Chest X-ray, AP view. Patient: 31 years old, sex M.
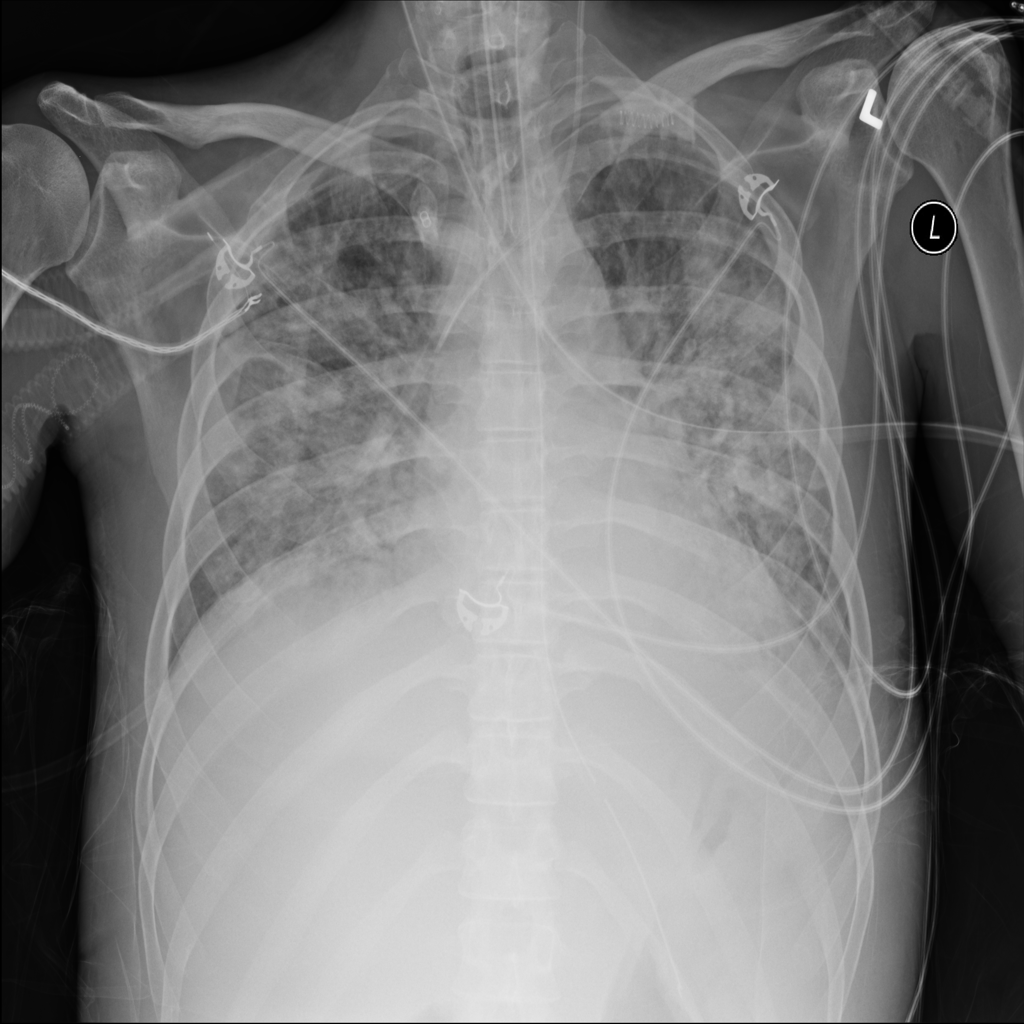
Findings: Infiltration